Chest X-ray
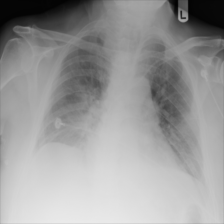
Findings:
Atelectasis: negative
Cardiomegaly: negative
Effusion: negative
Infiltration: negative
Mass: negative
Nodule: negative
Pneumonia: negative
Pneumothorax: negative
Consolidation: negative
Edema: negative
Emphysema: negative
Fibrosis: negative
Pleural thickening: negative
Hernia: negative